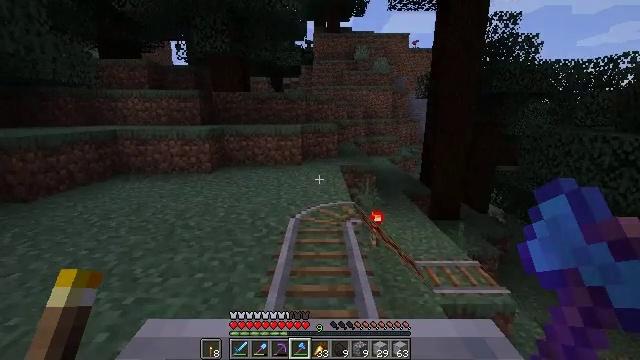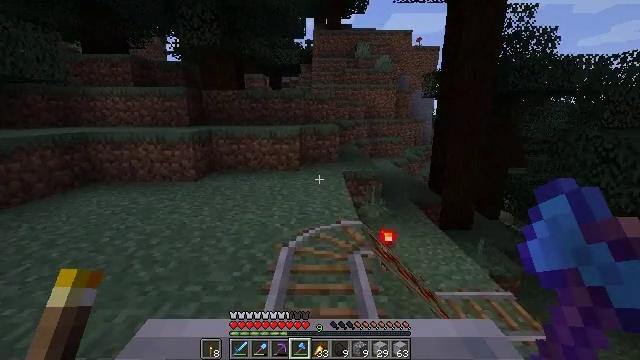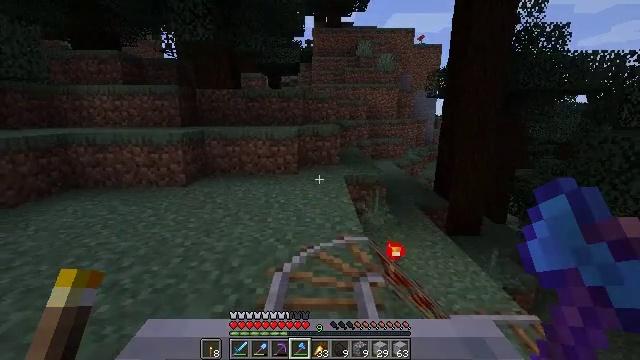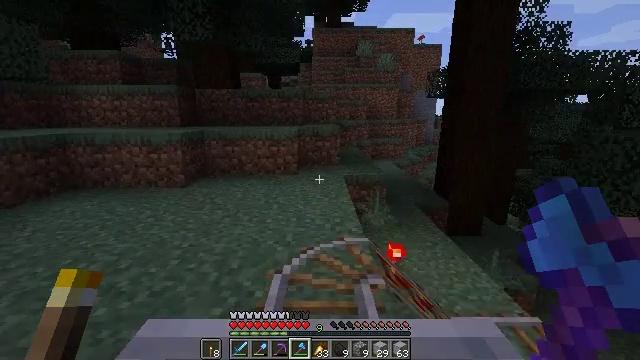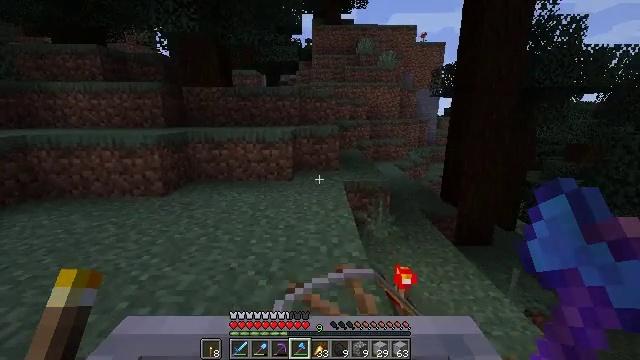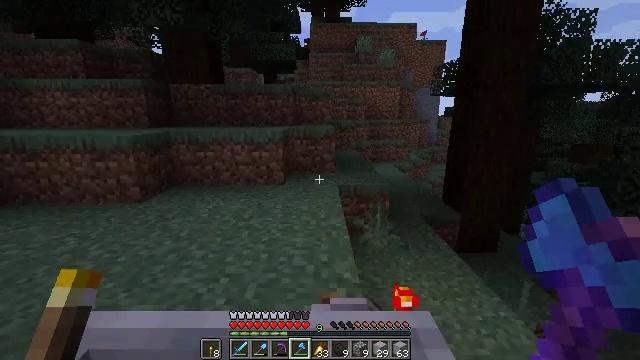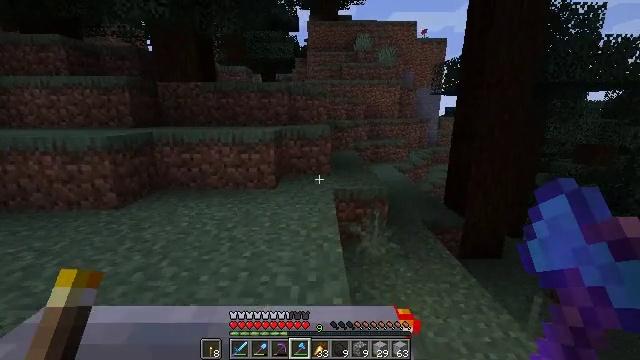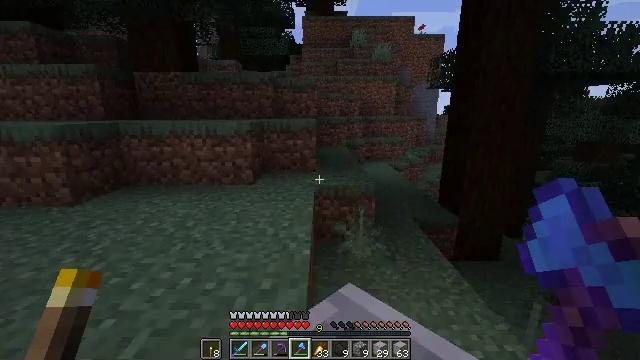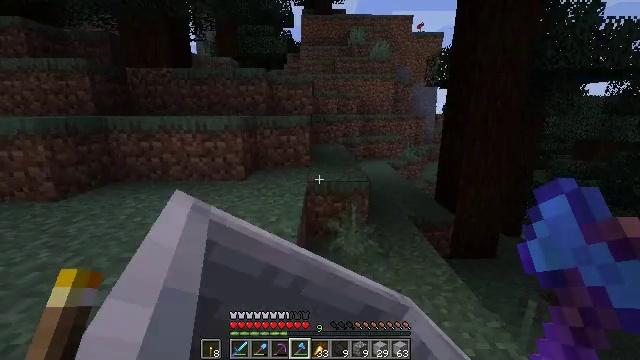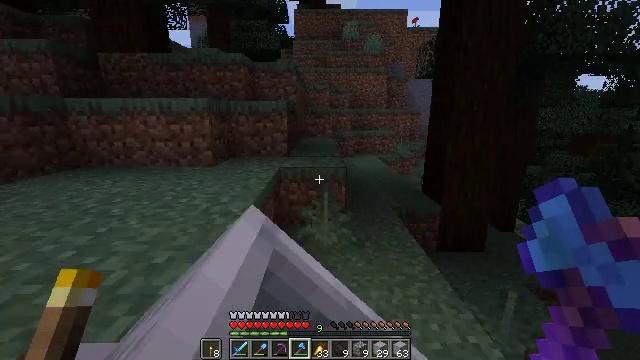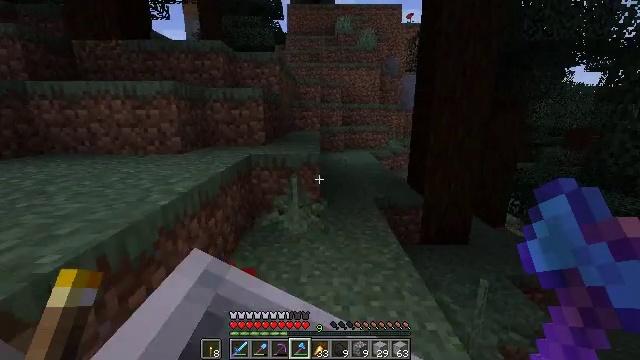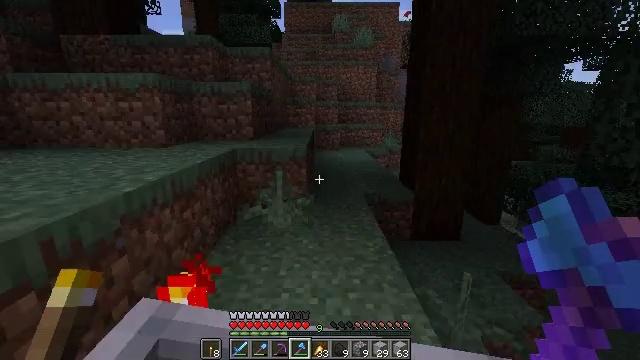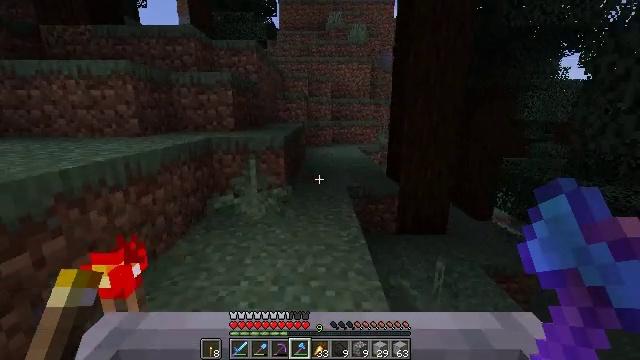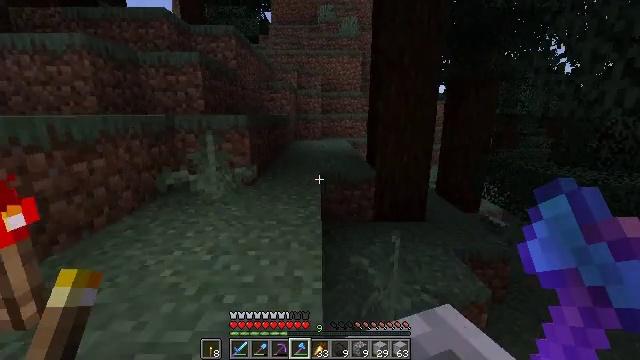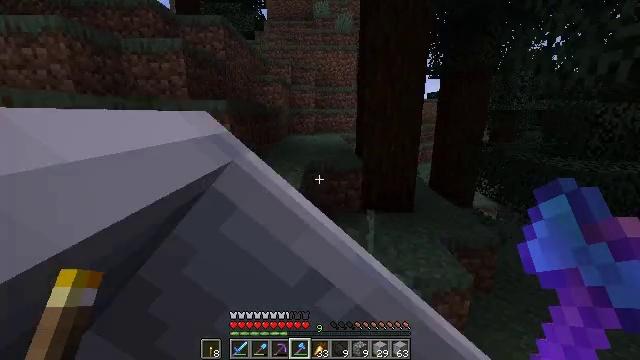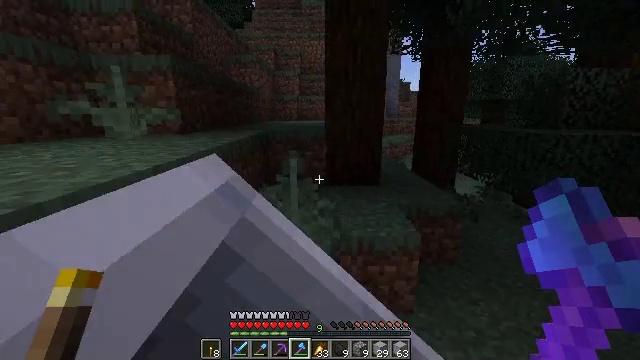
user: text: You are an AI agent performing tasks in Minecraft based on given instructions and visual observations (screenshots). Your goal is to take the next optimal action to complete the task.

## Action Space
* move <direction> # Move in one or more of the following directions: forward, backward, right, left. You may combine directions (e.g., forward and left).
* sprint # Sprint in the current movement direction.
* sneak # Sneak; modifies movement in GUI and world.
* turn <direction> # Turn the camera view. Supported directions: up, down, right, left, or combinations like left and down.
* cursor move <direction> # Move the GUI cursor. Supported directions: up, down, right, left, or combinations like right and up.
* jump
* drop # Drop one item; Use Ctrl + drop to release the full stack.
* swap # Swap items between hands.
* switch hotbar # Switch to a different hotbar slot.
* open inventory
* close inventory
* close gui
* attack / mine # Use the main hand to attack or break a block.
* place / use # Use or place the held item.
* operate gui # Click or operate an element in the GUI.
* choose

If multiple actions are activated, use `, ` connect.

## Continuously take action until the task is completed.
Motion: motion action
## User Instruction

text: Mine the large fern from the ground.
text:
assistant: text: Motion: no_op
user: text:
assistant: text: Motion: no_op
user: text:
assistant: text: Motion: no_op
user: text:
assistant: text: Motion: no_op
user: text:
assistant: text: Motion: no_op
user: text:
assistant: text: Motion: no_op
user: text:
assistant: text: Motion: no_op
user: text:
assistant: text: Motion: no_op
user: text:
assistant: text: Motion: no_op
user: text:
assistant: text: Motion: no_op
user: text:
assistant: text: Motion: no_op
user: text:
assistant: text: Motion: no_op
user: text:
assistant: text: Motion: no_op
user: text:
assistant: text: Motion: no_op
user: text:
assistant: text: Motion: no_op
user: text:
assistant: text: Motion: no_op
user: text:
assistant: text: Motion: no_op
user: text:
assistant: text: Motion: no_op
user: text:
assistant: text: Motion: no_op
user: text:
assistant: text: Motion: no_op
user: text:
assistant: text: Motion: no_op
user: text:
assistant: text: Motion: no_op
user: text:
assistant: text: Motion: no_op
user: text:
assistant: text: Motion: no_op
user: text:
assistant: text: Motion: no_op
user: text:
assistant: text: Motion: no_op
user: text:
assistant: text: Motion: no_op
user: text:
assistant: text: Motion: no_op
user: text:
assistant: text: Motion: no_op
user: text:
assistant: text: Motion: no_op